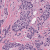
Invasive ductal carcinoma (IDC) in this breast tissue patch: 1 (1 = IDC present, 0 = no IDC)